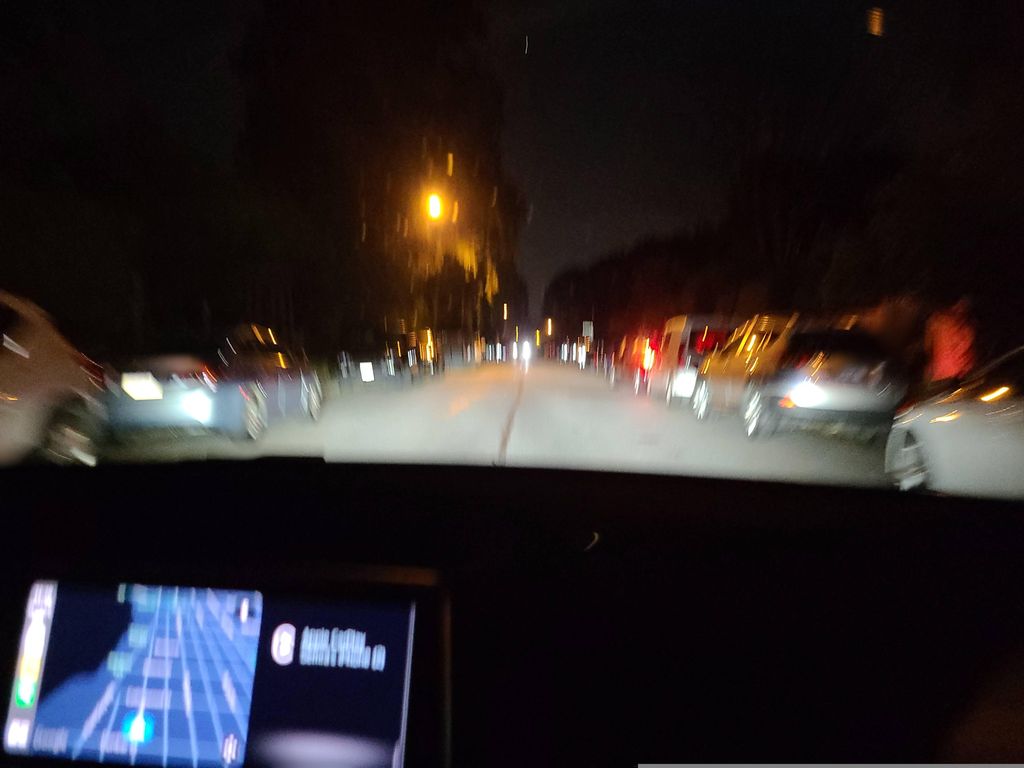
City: vancouver